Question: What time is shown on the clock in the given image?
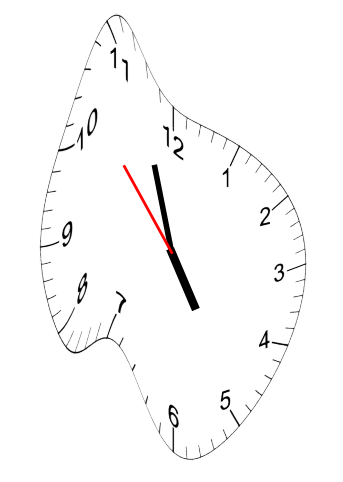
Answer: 04:56:53